Interaction volume radius: 10 \u00c5
Interaction volume height: 20 \u00c5
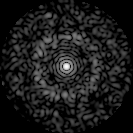
Disorder parameter: 0.8291